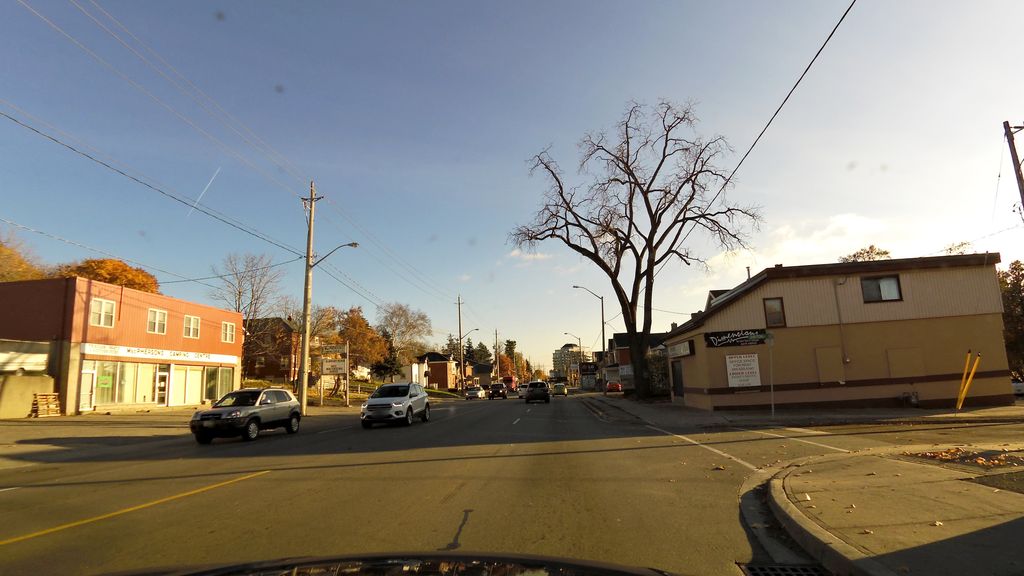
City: kitchener-waterloo